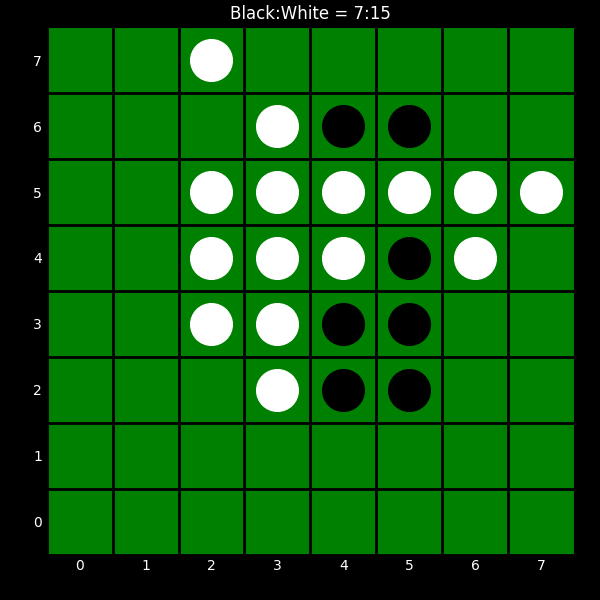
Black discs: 7
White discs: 15